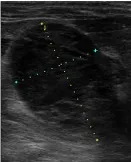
Adrenal ultrasonography of a dog performed at the initial presentation [, right adrenal tumor, and . The size of the right adrenal tumor was decreased within one year [(A, D), 26 x 19mm. 11.6 x 10mm.
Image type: radiology (ultrasound)